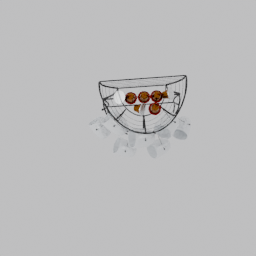
Label: tools